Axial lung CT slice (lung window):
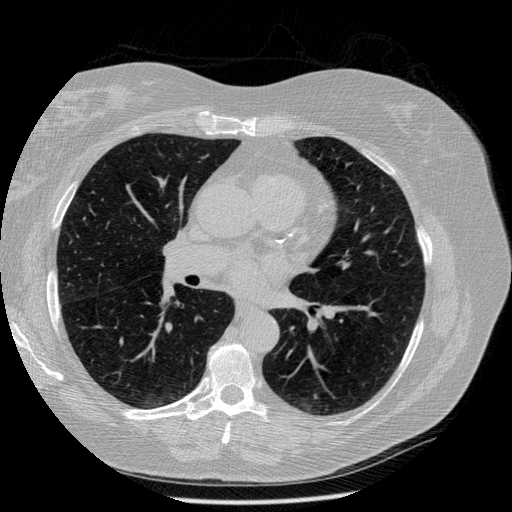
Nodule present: no